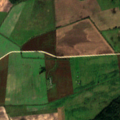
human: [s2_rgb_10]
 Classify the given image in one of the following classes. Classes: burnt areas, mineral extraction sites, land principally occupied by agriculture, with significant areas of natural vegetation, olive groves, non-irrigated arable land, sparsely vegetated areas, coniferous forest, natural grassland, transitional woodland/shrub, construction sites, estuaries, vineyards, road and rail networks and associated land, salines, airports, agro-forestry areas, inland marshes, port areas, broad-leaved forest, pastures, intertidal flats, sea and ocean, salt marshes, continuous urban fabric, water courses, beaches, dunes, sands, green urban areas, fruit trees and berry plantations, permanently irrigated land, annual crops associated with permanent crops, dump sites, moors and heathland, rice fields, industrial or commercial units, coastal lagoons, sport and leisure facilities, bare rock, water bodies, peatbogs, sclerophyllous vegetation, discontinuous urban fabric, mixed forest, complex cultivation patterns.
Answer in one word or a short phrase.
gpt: non-irrigated arable land, pastures, complex cultivation patterns, land principally occupied by agriculture, with significant areas of natural vegetation, coniferous forest, mixed forest